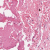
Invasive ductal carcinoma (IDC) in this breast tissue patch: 0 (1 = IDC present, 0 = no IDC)